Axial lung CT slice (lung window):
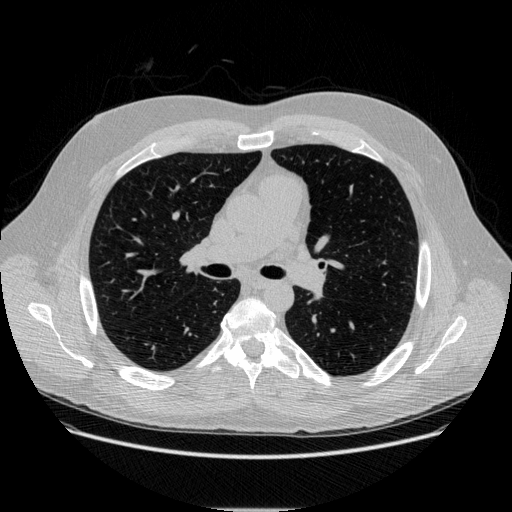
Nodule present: no